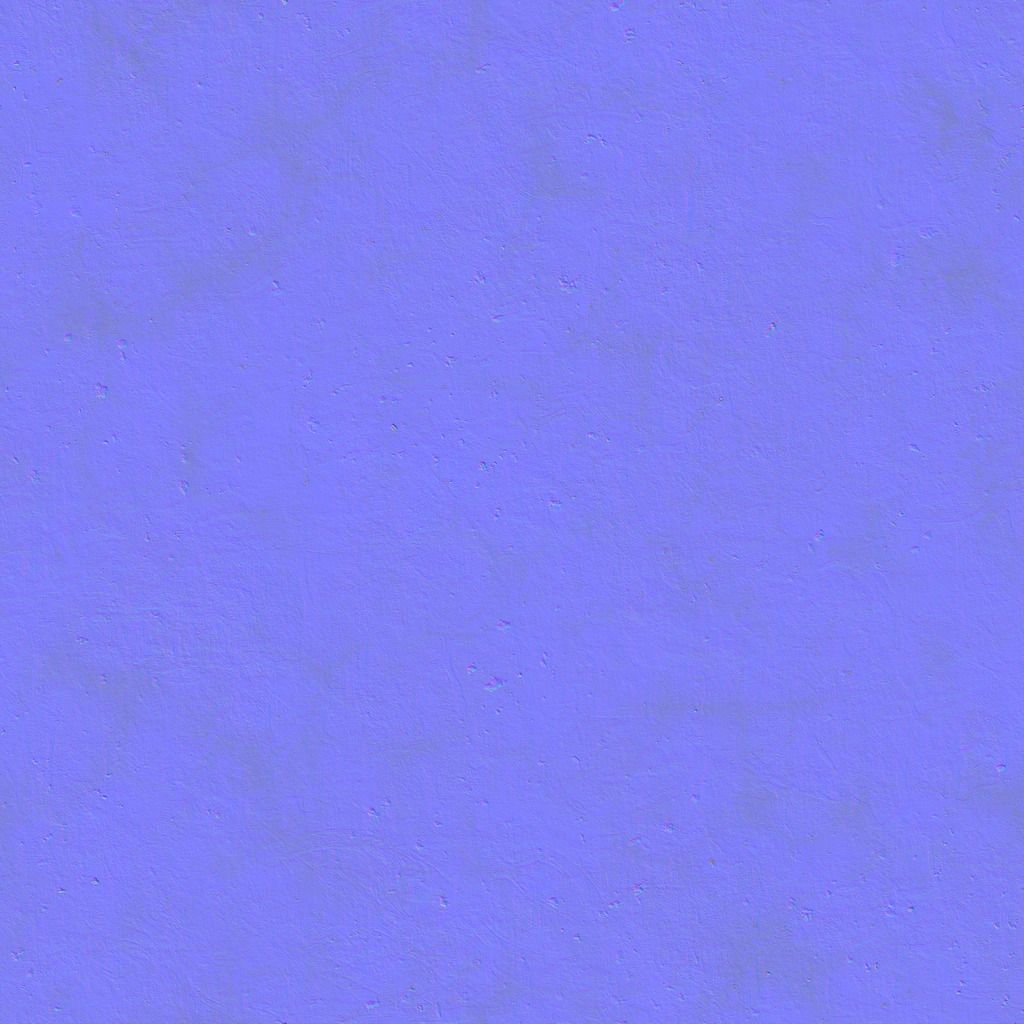
Texture map type: NormalGL